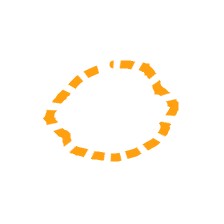
Shape: circle